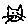
Label: cat